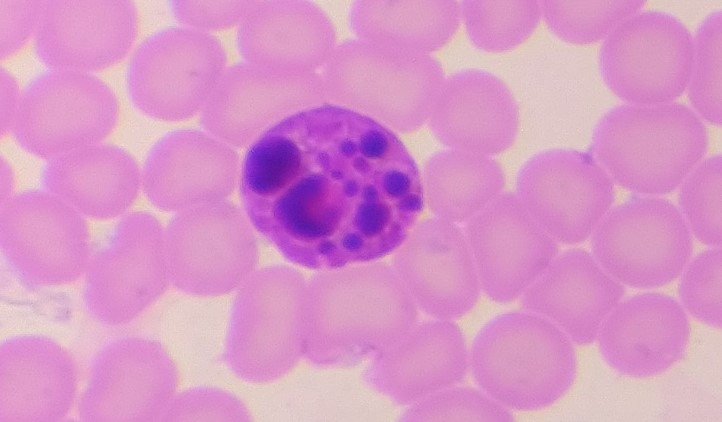
White blood cell type: Basophil